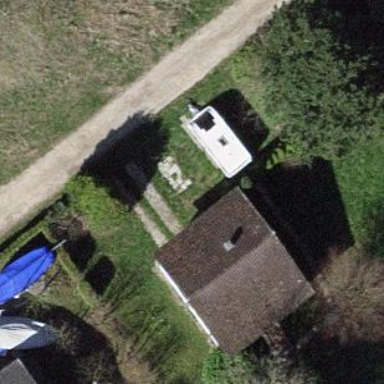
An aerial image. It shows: Simple and straightforward house.